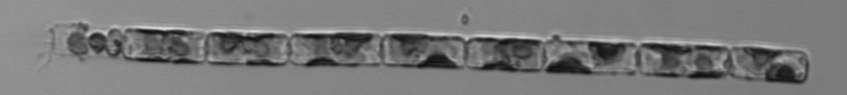
Label: Guinardia_delicatula_TAG_internal_parasite